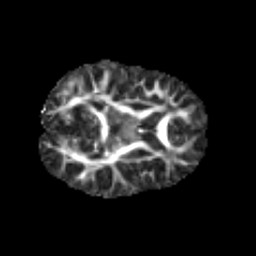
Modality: FA
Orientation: axial
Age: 6
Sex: male
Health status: healthy